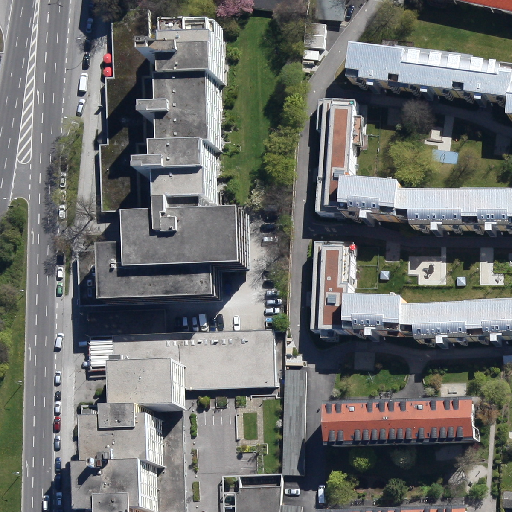
Referring expression: light-duty vehicle driving on the road